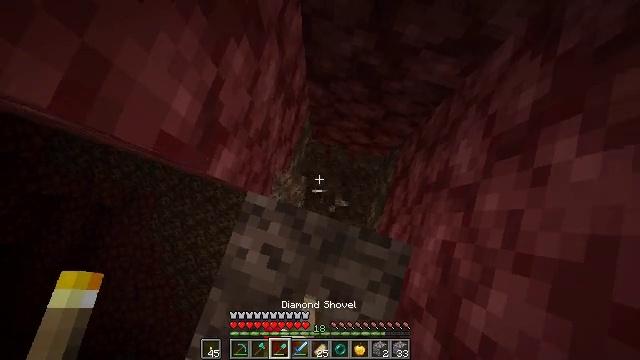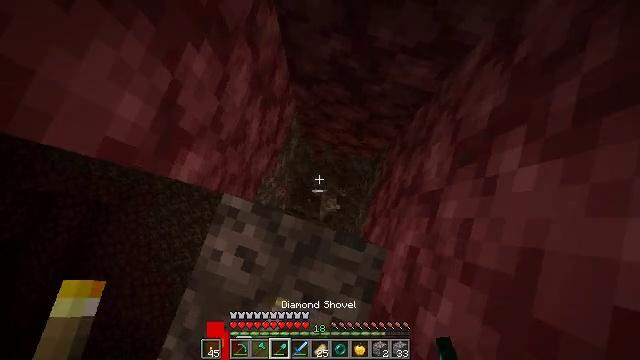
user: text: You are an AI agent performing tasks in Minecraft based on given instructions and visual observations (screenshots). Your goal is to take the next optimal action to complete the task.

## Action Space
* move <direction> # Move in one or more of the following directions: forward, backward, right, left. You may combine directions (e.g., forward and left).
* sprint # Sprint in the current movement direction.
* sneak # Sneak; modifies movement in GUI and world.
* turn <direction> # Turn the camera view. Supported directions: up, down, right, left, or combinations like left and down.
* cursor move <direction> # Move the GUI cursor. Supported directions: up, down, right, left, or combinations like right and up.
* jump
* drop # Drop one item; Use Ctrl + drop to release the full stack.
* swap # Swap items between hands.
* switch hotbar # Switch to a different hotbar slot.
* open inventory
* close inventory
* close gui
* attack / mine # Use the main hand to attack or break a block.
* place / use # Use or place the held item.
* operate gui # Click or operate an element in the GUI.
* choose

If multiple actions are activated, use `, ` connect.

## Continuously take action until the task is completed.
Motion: motion action
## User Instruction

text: Gather soul sand from the Nether.
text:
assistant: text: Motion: move right, attack / mine
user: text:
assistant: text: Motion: attack / mine